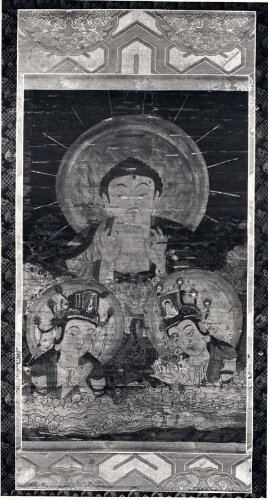
Artist: Unidentified artist
Date: 16th–17th century
Object type: Hanging scroll
Classification: Paintings
Medium: Hanging scroll; ink and color on paper
Culture: probably Japan
Dimensions: Image: 34 3/4 x 21 1/2 in. (88.3 x 54.6 cm)
Overall with mounting: 75 1/4 x 29 in. (191.1 x 73.7 cm)
Overall with knobs: 75 1/4 x 31 1/2 in. (191.1 x 80 cm)
Department: Asian Art
Credit line: Seymour Fund, 1960
Accession year: 1960
Repository: Metropolitan Museum of Art, New York, NY
Tags: Buddhism|Buddha